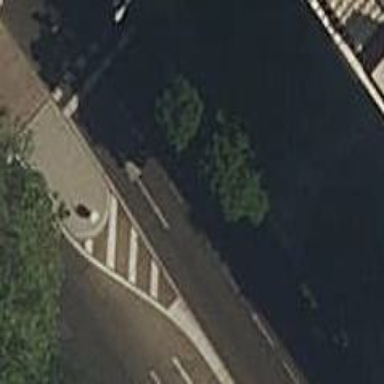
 serving as platform for public transportation."